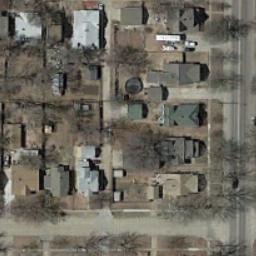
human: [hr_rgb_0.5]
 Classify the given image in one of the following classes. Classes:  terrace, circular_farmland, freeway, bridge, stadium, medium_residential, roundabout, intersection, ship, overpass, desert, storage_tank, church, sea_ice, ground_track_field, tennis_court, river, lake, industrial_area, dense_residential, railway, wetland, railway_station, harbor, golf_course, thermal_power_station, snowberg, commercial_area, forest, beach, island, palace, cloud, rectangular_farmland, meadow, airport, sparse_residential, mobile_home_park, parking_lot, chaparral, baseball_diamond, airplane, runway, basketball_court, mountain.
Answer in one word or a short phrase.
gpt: medium_residential